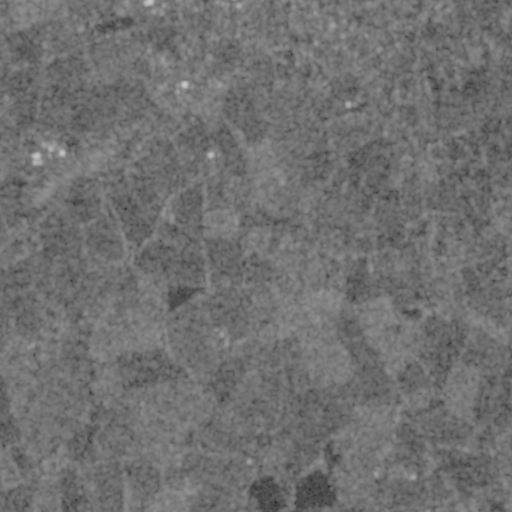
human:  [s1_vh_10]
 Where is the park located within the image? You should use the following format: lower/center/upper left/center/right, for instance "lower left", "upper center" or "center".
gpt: The park is located in the upper right of the image.
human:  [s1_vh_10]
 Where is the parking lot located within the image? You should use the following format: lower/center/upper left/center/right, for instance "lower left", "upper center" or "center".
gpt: The parking lot is located in the upper of the image.
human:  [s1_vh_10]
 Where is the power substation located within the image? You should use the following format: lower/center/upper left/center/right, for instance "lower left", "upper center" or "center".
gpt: The power substation is located in the upper right of the image.
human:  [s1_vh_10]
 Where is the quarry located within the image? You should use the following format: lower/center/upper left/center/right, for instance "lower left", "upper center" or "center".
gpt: The quarry is located in the lower center of the image.
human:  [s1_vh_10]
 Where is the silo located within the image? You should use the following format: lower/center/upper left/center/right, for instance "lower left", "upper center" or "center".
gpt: The silo is located in the upper right of the image.
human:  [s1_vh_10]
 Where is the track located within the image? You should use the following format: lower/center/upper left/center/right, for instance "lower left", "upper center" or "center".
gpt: The track is located in the upper right of the image.
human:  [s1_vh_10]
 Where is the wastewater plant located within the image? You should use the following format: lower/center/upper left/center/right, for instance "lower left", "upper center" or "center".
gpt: The wastewater plant is located in the upper center of the image.
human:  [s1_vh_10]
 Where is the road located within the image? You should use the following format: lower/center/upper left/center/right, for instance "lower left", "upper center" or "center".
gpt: There is no road in the image.

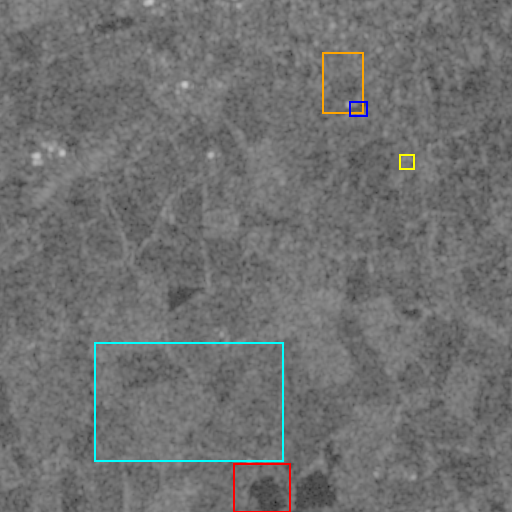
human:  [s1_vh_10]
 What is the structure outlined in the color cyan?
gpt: The structure outlined in cyan is a crop field.
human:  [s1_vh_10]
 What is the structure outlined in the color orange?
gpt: The structure outlined in orange is a park.
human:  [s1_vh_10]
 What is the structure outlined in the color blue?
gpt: The structure outlined in blue is a parking lot.
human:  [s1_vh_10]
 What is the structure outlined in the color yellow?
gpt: The structure outlined in yellow is a power substation.
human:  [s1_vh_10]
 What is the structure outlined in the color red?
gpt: The structure outlined in red is a quarry.
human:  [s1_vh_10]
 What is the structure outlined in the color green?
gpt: There is no green outline.